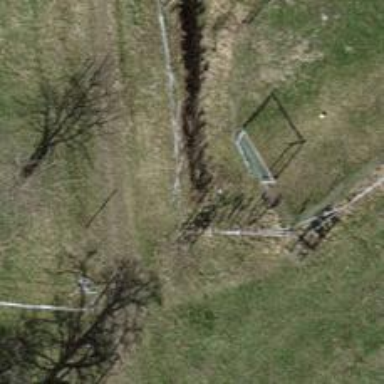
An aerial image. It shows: Hedge acting as barrier.